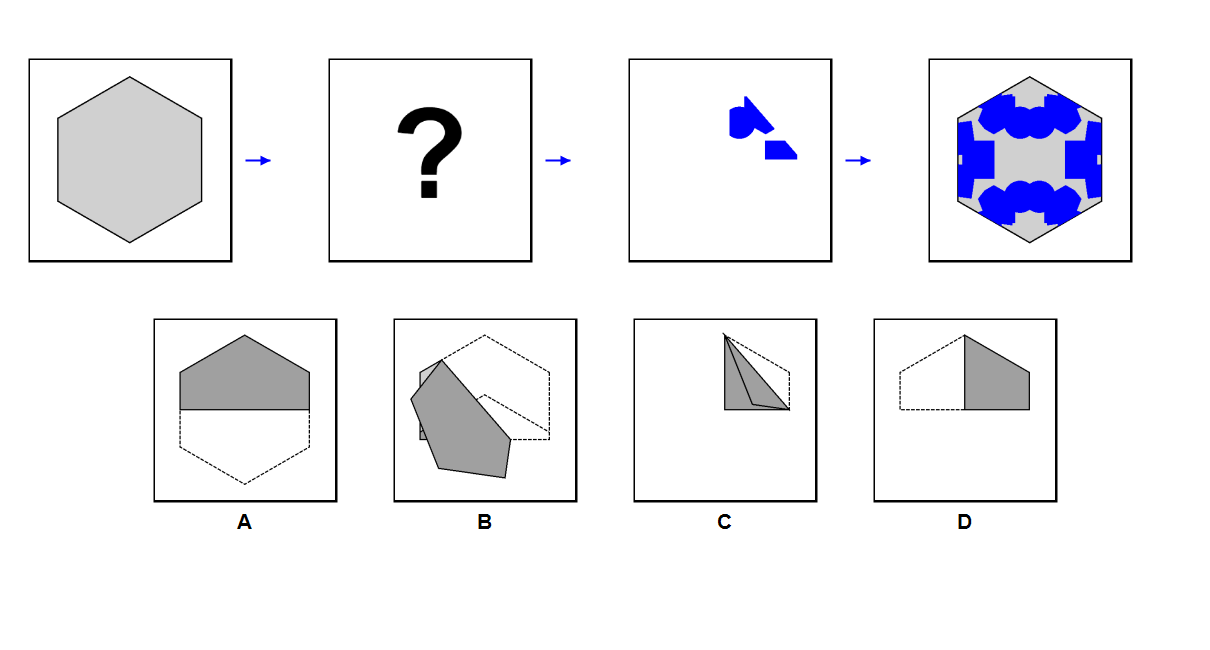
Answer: B